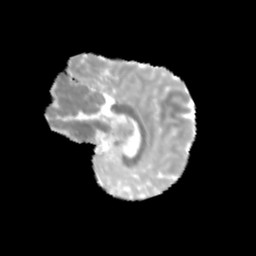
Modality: MD
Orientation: sagittal
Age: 11
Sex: female
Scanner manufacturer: siemens
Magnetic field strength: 3 T
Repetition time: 3.8 s
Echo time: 0.07 s